Question: Ok, so I've finally come to my senses and stopped trying to reinvent the wheel whenever I see something that I think can look much better :P
How can I make the Toolbar Control look nicer. Would I use GDI/GDI+ (I haven't really used them much, at all), or would I somehow inherit from the Toolbar Control and do some magic coding there to change Visual Appearance options, if that's at all possible?
I'm not looking for code (although it would be helpful, and appreciated), but rather some simple, yet in-depth articles/tutorials or maybe even some free, sample apps with source code I can read/play around with.
Anybody have any ideas as to how I should go about this? Just to give you an idea of what I'm trying to accomplish, I've uploaded a screenshot that I drew-up in Real-Draw Pro:

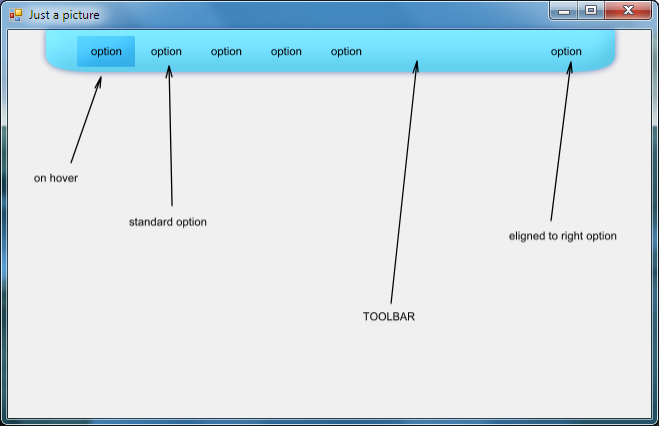
Answer: I think you can do that by setting 'BackGroundImage' property and changing them at the 'MouseHover'/'MouseLeave' event. For best effect put the 'ToolStrip' into a <URL> control and set the blue Background image as its background Image.
Its as simple as that. I dont see any need to go to +.
For the right aligned menu trick you can add one 'Label' with '"option"' Text and set its 'Anchor' to 'AnchorStyles.Right'